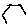
Label: hexagon